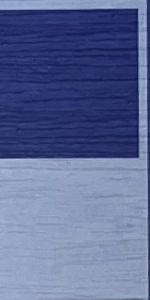
Label: Empty